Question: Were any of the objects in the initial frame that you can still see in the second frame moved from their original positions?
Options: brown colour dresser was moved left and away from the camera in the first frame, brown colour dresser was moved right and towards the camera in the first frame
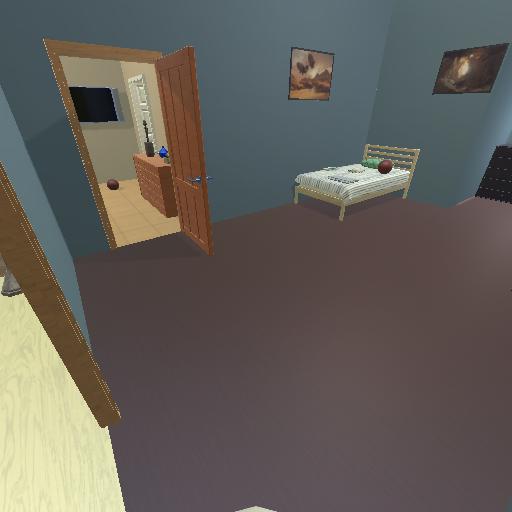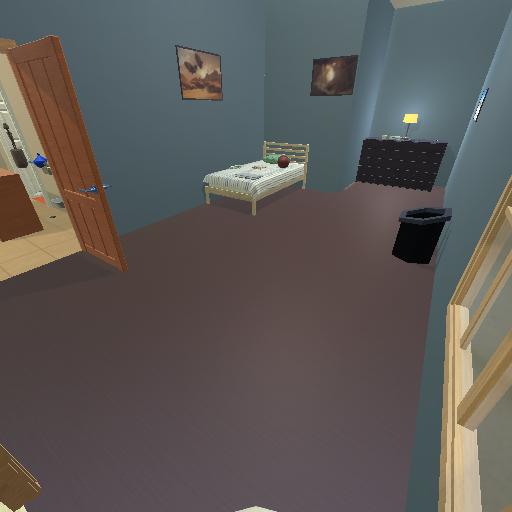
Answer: brown colour dresser was moved left and away from the camera in the first frame